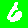
Digit: 6